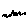
Label: zigzag